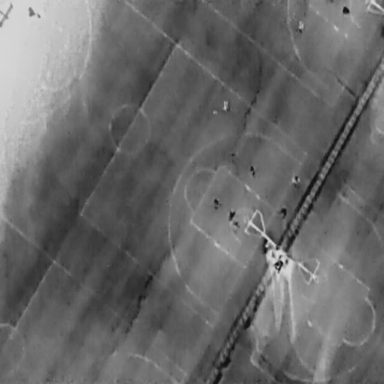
There are 12 People in the infrared image.